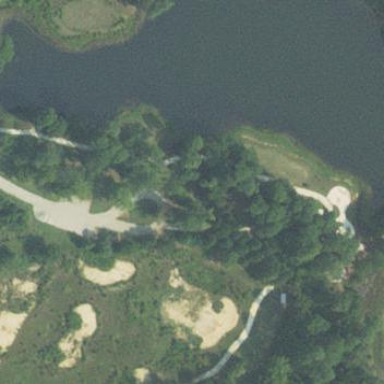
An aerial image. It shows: Water hazard on golf course. The hazard is natural water feature.